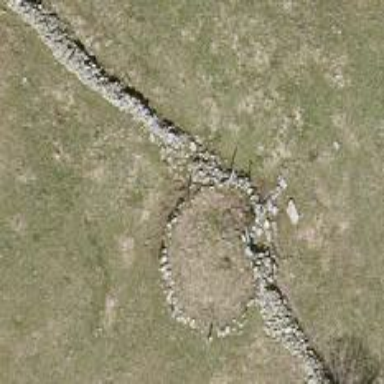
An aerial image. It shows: Dry stone wall barrier.